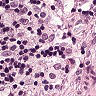
Metastatic tissue present: no